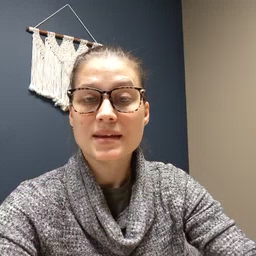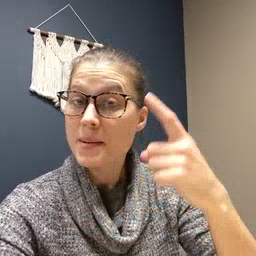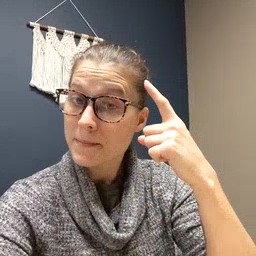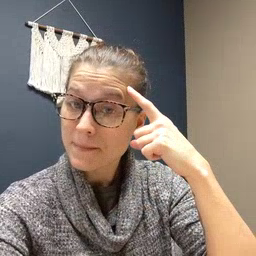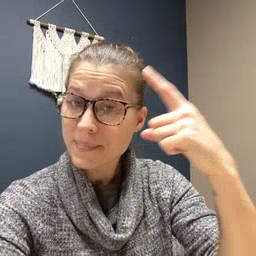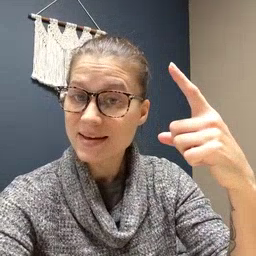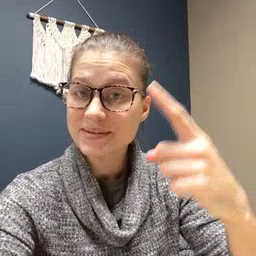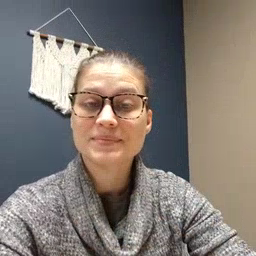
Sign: penny